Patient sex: M
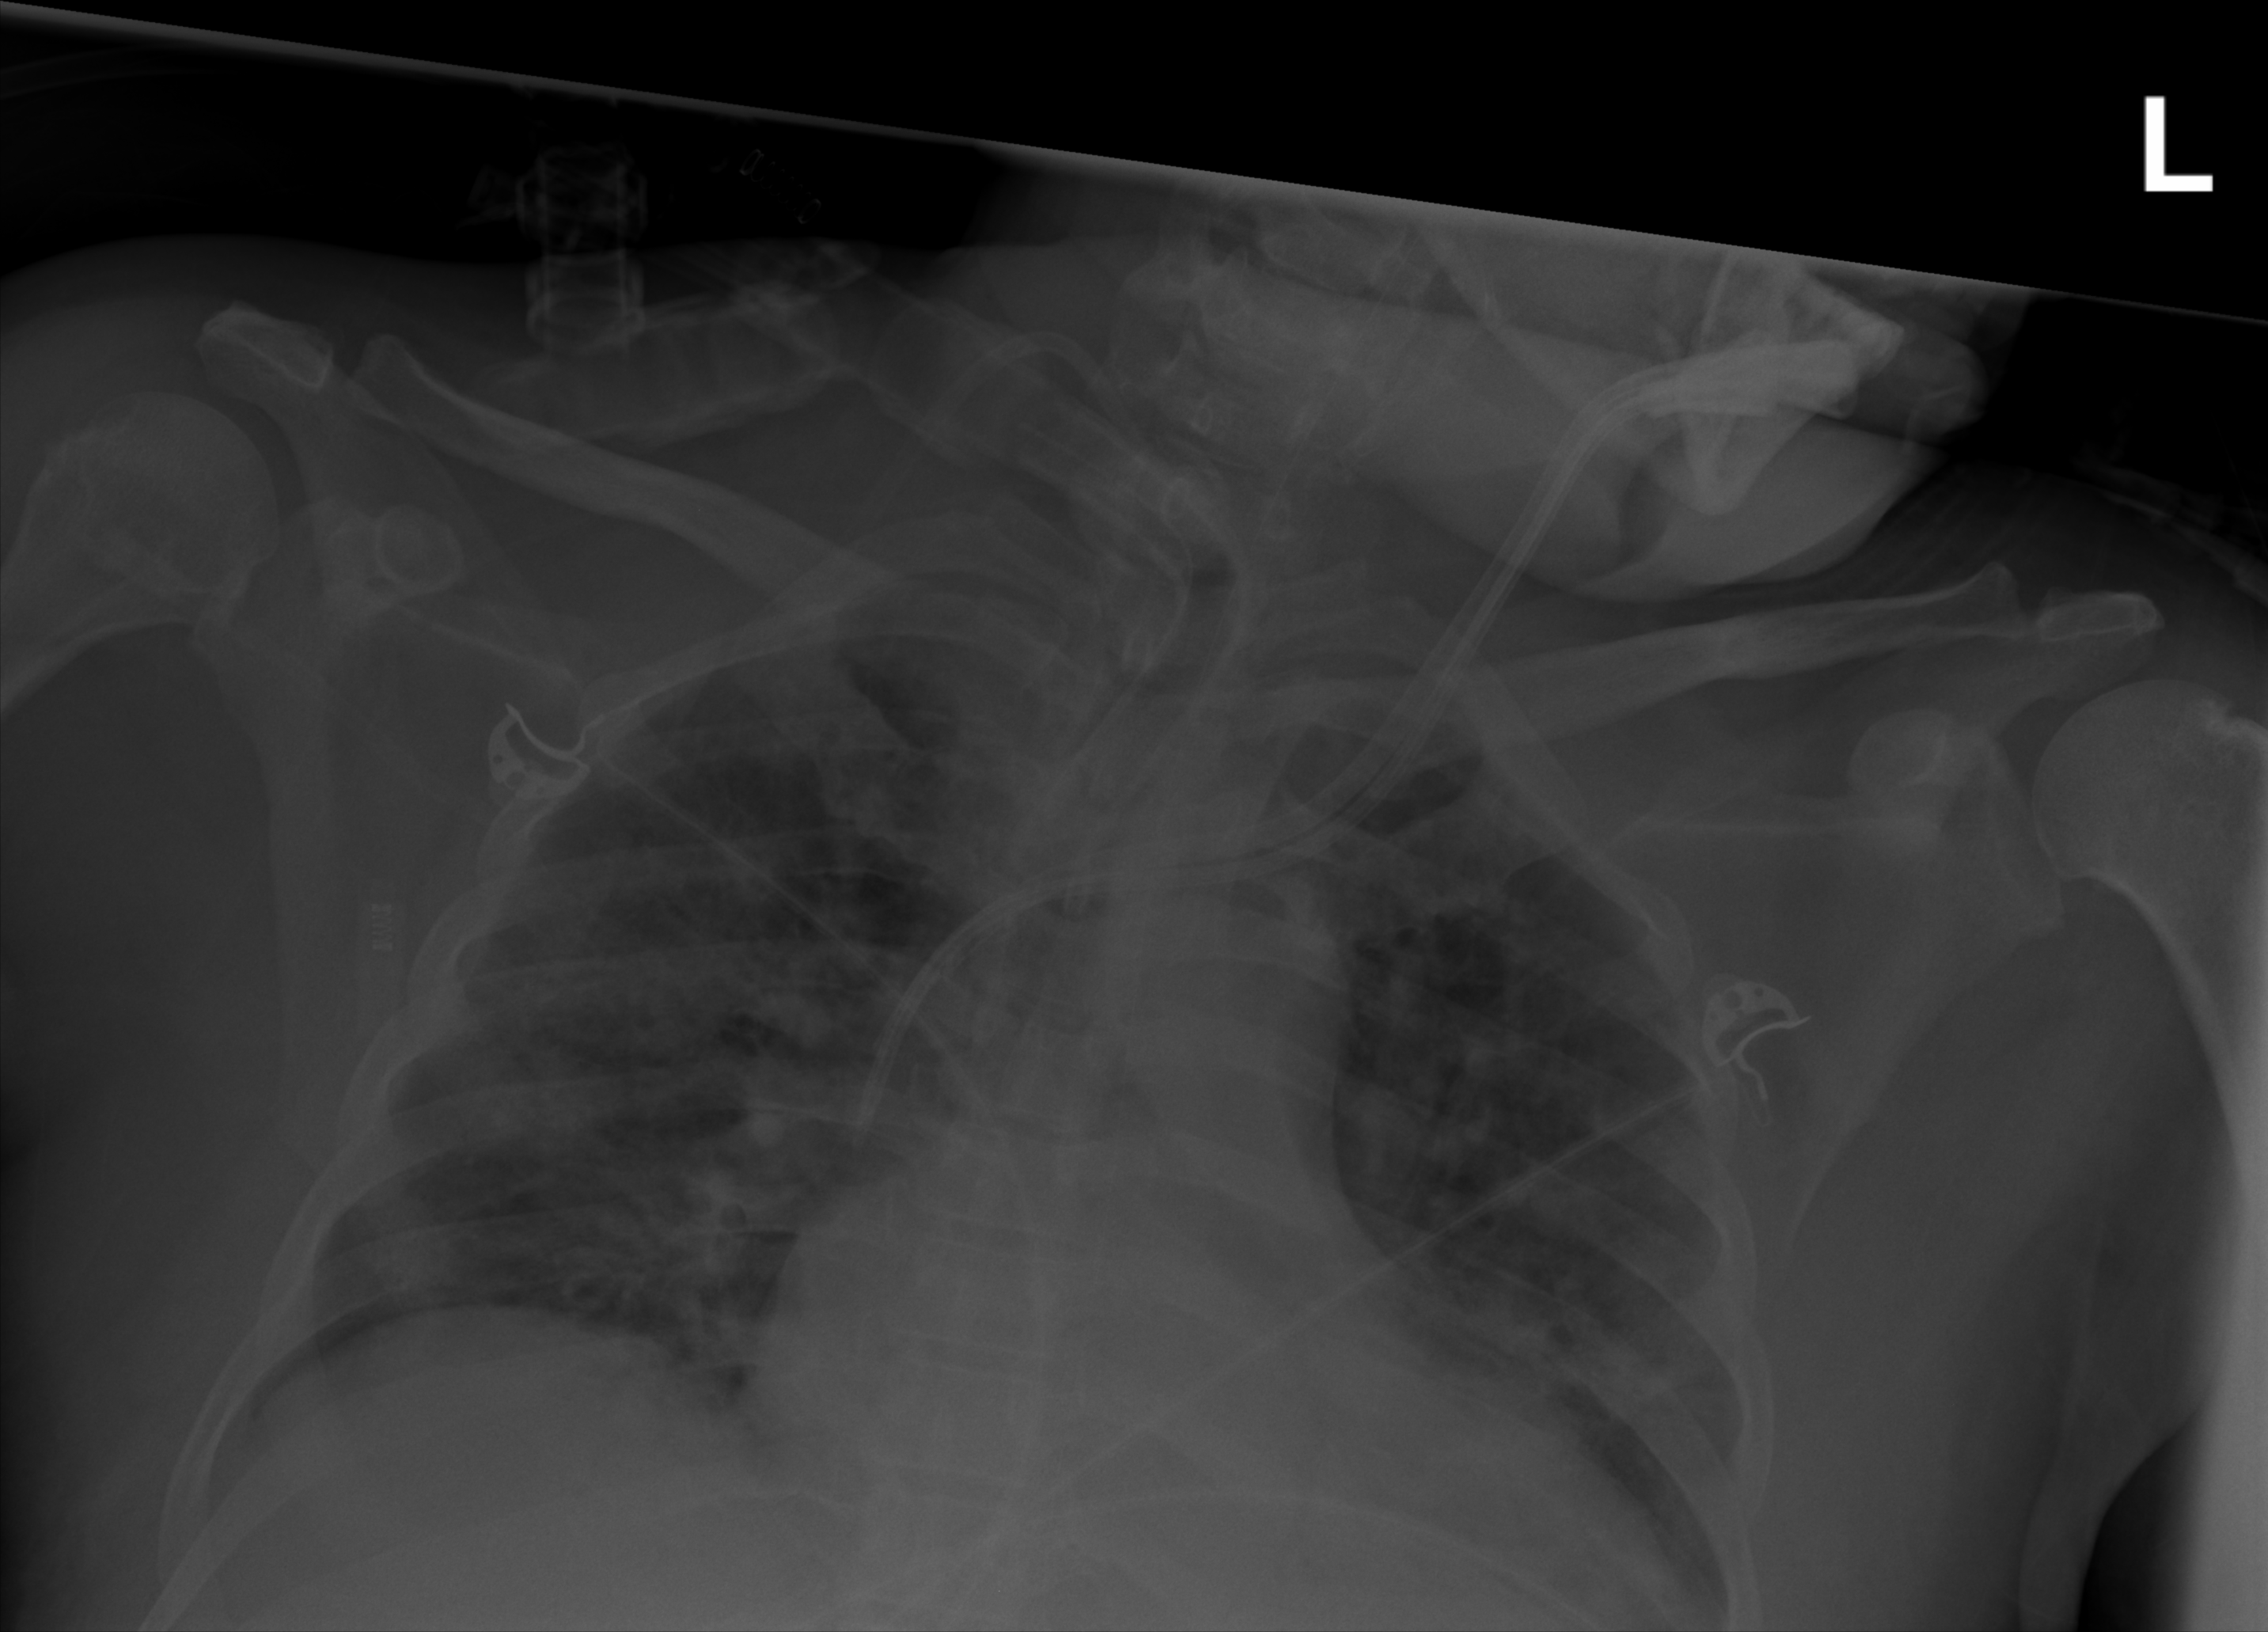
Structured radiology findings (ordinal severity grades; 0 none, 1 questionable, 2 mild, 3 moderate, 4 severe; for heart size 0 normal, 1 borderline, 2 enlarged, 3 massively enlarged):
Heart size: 2
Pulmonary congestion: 0
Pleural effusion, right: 0
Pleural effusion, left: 0
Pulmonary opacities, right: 2
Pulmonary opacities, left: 2
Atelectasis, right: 2
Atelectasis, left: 2